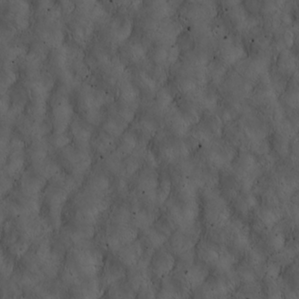
Label: non_frost